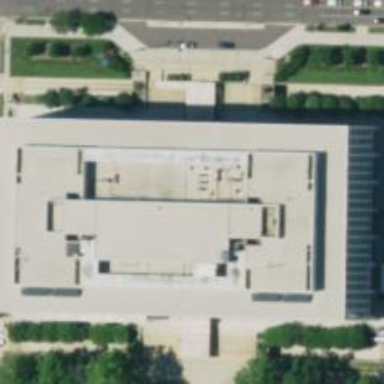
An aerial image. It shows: Public building.